Question: I am a beginner in VB6. My project right now is to parse a raw data and get only the needed data and save it as CSV file. I can already parse the raw and viewed in list view my problem is the data will inputted horizontally in listview and when i viewed it in CSV file the is same as the listview.
My question now is how can i put the data in listview 'vertically' while i parse the data?
below is the output in listview after parsing data

This is my code to put the data in listview
'''
If cmd_req_flow <> "" And cmd_req_flow_a <> "" Then
txt_date = cmd_date_time_a
txt_parsereq = cmd_totalparsedreq_a - cmd_totalparsedreq
txt_flowtotal = cmd_flow_total_a
txt_reqflow = cmd_req_flow_a
txt_aia = cmd_aia_a - cmd_aia
txt_air = cmd_air_a - cmd_air
txt_cer = cmd_cer_a - cmd_cer
txt_cla = cmd_cla_a - cmd_cla
txt_clr = cmd_clr_a - cmd_clr
txt_dsa = cmd_dsa_a - cmd_dsa
txt_dsr = cmd_dsr_a - cmd_dsr
txt_dwa = cmd_dwa_a - cmd_dwa
txt_dwr = cmd_dwr_a - cmd_dwr
txt_ida = cmd_ida_a - cmd_ida
txt_idr = cmd_idr_a - cmd_idr
txt_noa = cmd_noa_a - cmd_noa
txt_nor = cmd_nor_a - cmd_nor
txt_pua = cmd_pua_a - cmd_pua
txt_pur = cmd_pur_a - cmd_pur
txt_rsa = cmd_rsa_a - cmd_rsa
txt_rsr = cmd_rsr_a - cmd_rsr
txt_ula = cmd_ula_a - cmd_ula
txt_ulr = cmd_ulr_a - cmd_ulr
Set itmX = ListView1.ListItems.Add(, , txt_date)
itmX.SubItems(1) = txt_parsereq
itmX.SubItems(2) = txt_flowtotal
itmX.SubItems(3) = txt_reqflow
itmX.SubItems(4) = txt_aia
itmX.SubItems(5) = txt_air
itmX.SubItems(6) = txt_cer
itmX.SubItems(7) = txt_cla
itmX.SubItems(8) = txt_clr
itmX.SubItems(9) = txt_dsa
itmX.SubItems(10) = txt_dsr
itmX.SubItems(11) = txt_dwa
itmX.SubItems(12) = txt_dwr
itmX.SubItems(13) = txt_ida
itmX.SubItems(14) = txt_idr
itmX.SubItems(15) = txt_noa
itmX.SubItems(16) = txt_nor
itmX.SubItems(17) = txt_pua
itmX.SubItems(18) = txt_pur
itmX.SubItems(19) = txt_rsa
itmX.SubItems(20) = txt_rsr
itmX.SubItems(21) = txt_ula
itmX.SubItems(22) = txt_ulr
Call clear_fourth
Call clear_five
Call clear_first
Call clear_field_name
Call clear_value
txt_sec = 0
txt_t1 = ""
txt_t2 = ""
txt_st = ""
cmd_date_time = cmd_date_time_a
cmd_ulr = cmd_ulr_a
cmd_aia = cmd_aia_a
cmd_dsa = cmd_dsa_a
cmd_rsr = cmd_rsr_a
cmd_dsr = cmd_dsr_a
cmd_noa = cmd_noa_a
cmd_pur = cmd_pur_a
cmd_dwa = cmd_dwa_a
cmd_clr = cmd_clr_a
cmd_cla = cmd_cla_a
cmd_nor = cmd_nor_a
cmd_pua = cmd_pua_a
cmd_totalparsedreq = cmd_totalparsedreq_a
cmd_rsa = cmd_rsa_a
cmd_air = cmd_air_a
cmd_ida = cmd_ida_a
cmd_ula = cmd_ula_a
cmd_cer = cmd_cer_a
cmd_flow_total = cmd_flow_total_a
cmd_idr = cmd_idr_a
cmd_dwr = cmd_dwr_a
cmd_req_flow = cmd_req_flow_a
Call clear_second
End If
'''
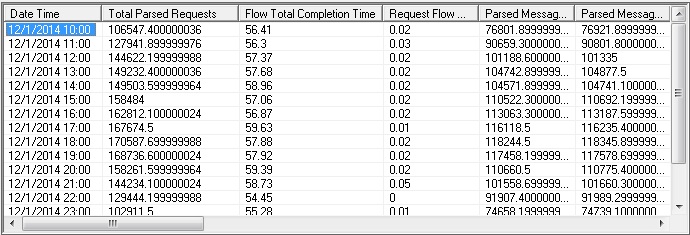
Answer: to add a msflexgrid control to your form you first have to add the component which you can do in the menu.
In the menu click on and in there check the
Then have a look at the following test project:
'''
'1 form with:
' MSFlexGrid: name=MSFlexGrid1
' Command button: name=Command1
Option Explicit
Private Sub Command1_Click()
Static lngMode As Long
'process the right modes
Select Case lngMode
Case 0
FillHorizontal
Case 1
FillVertical
Case 2
FillData
End Select
'set next mode
lngMode = (lngMode + 1) Mod 3
End Sub
Private Sub Form_Load()
With MSFlexGrid1
.FixedRows = 0
.FixedCols = 0
.Rows = 7
.Cols = 12
End With 'MSFlexGrid1
End Sub
Private Sub Form_Resize()
Dim sngWidth As Single, sngHeight As Single
Dim sngCmdHeight As Single, sngGrdHeight As Single
sngWidth = ScaleWidth
sngHeight = ScaleHeight
sngCmdHeight = 495
sngGrdHeight = sngHeight - sngCmdHeight
MSFlexGrid1.Move 0, 0, sngWidth, sngGrdHeight
Command1.Move 0, sngGrdHeight, sngWidth, sngCmdHeight
End Sub
Private Sub FillHorizontal()
Dim lngRow As Long, lngCol As Long
With MSFlexGrid1
For lngCol = 0 To .Cols - 1
For lngRow = 0 To .Rows - 1
.TextMatrix(lngRow, lngCol) = CStr(lngRow * .Cols + lngCol)
Next lngRow
Next lngCol
End With 'MSFlexGrid1
End Sub
Private Sub FillVertical()
Dim lngRow As Long, lngCol As Long
With MSFlexGrid1
For lngCol = 0 To .Cols - 1
For lngRow = 0 To .Rows - 1
.TextMatrix(lngRow, lngCol) = CStr(lngCol * .Rows + lngRow)
Next lngRow
Next lngCol
End With 'MSFlexGrid1
End Sub
Private Sub FillData()
With MSFlexGrid1
.Clear
.TextMatrix(0, 0) = "Food"
.TextMatrix(0, 1) = "Drinks"
.TextMatrix(1, 0) = "Cake"
.TextMatrix(1, 1) = "Water"
.TextMatrix(2, 0) = "Cup cake"
.TextMatrix(2, 1) = "Soft drinks"
.TextMatrix(3, 0) = "Spaghetti"
.TextMatrix(3, 1) = "Orange juice"
.TextMatrix(4, 0) = "Canton"
.TextMatrix(4, 1) = "Coffee"
.TextMatrix(5, 0) = "Abodo"
.TextMatrix(5, 1) = "Tea"
End With 'MSFlexGrid1
End Sub
'''
When you click the button it will first fill the grid horizontally, when you click the button again it will fill the grid vertically, and when you click the button again it will fill the grid with some data
Pay attention to the use of lngRow and lngCol and how it effects the horizontal of vertical filling